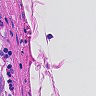
Metastatic tissue present: no